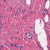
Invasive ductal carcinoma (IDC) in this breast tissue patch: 0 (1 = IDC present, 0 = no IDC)